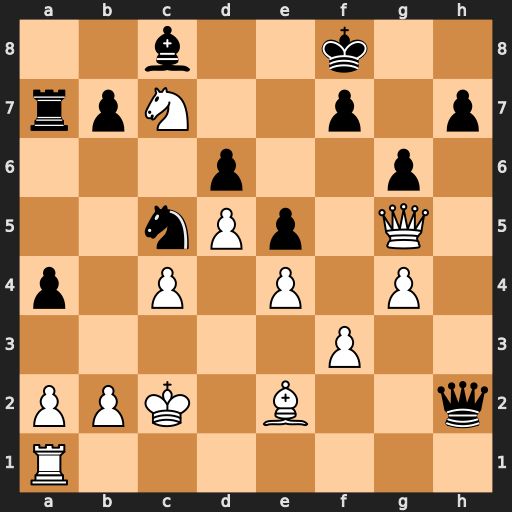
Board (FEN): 2b2k2/rpN2p1p/3p2p1/2nPp1Q1/p1P1P1P1/5P2/PPK1B2q/R7
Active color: w
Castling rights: -
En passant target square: -
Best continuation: Qd8+ Kg7 Ne8+